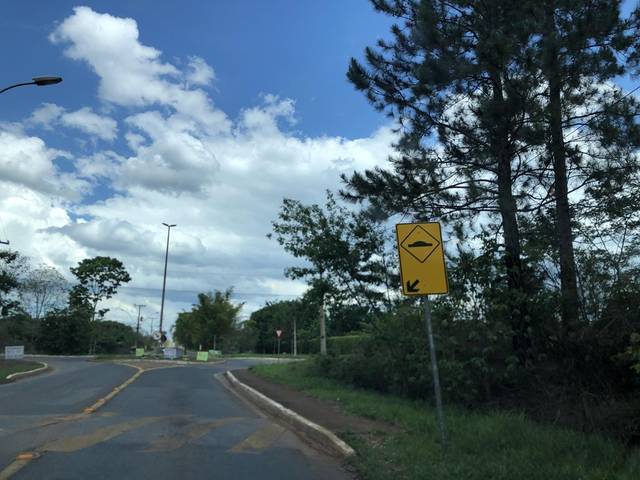
Region: Brazil
Coordinates: -15.897, -47.939